Field crop: maize
Growth stage: 2
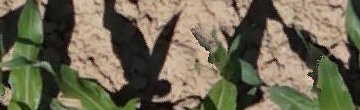
Species: maize